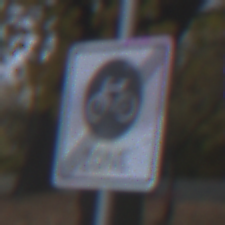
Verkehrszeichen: EndeFahrradzone
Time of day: MorningAfternoon
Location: Outdoor (Urban)
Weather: Overcast
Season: NotSpecified
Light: Natural